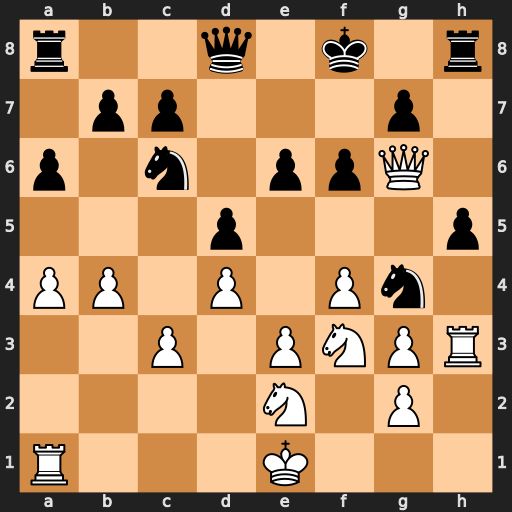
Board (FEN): r2q1k1r/1pp3p1/p1n1ppQ1/3p3p/PP1P1Pn1/2P1PNPR/4N1P1/R3K3
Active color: w
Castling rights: Q
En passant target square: -
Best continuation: Qxg4 hxg4 Rxh8+ Ke7 Rxd8